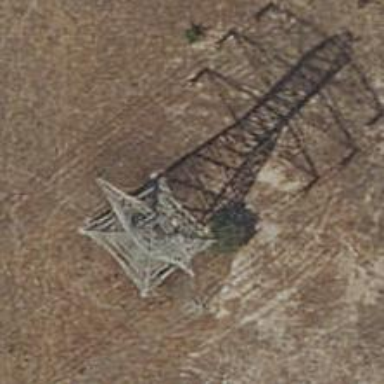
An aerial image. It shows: Power tower.